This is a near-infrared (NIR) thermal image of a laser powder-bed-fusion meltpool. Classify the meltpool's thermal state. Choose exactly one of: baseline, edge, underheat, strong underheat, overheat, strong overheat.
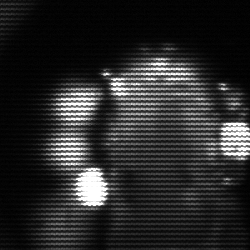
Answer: strong underheat